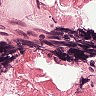
Metastatic tissue present: no